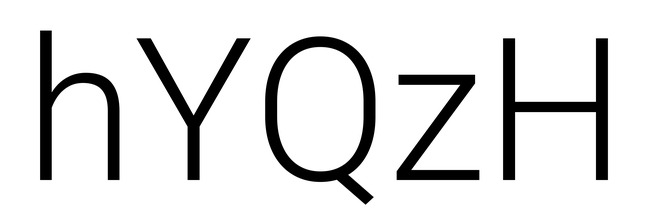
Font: Roboto_Light